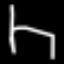
Label: chair